Field crop: maize
Growth stage: 2
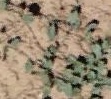
Species: convolvulus